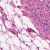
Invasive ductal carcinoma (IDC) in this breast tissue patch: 1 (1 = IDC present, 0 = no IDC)